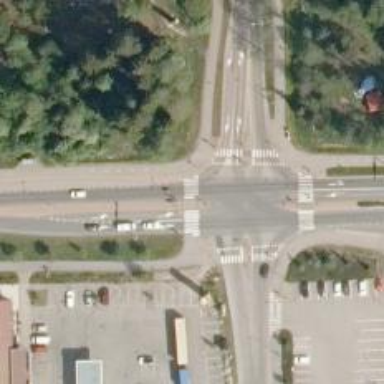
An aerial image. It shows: Crossing road.